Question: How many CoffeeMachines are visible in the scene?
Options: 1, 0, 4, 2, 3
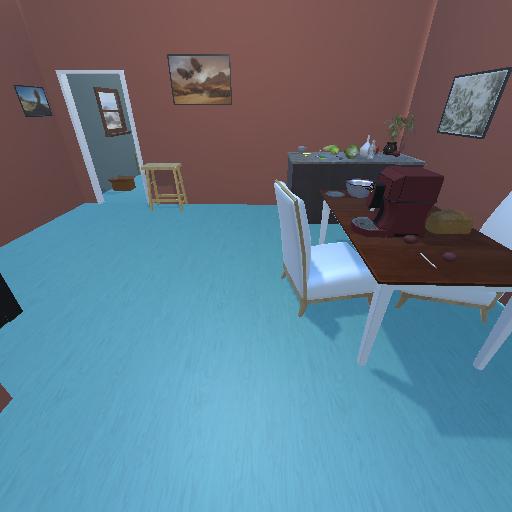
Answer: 1